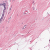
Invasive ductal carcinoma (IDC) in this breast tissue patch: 0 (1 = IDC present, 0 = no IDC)